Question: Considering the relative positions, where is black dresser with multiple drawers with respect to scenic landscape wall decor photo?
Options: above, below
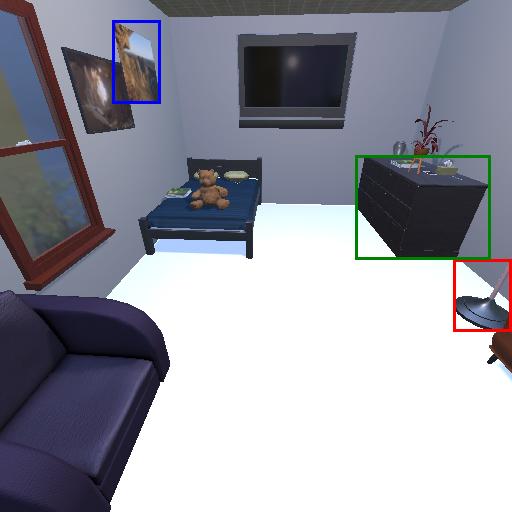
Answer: above